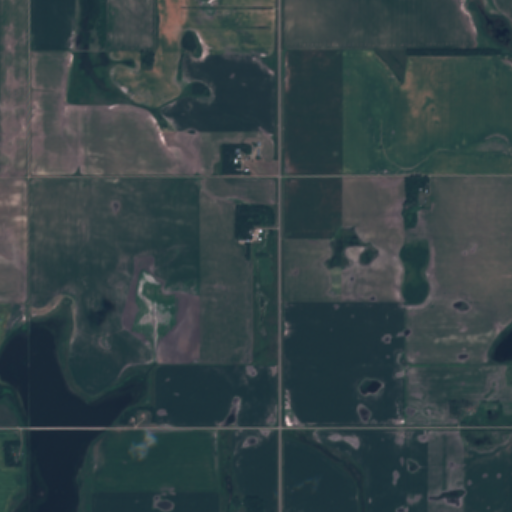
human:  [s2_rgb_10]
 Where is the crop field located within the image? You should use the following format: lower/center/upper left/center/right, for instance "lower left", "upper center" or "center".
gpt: The crop field is located in the lower left of the image.
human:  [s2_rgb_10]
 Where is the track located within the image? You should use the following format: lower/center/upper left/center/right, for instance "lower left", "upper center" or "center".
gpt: There is no track in the image.